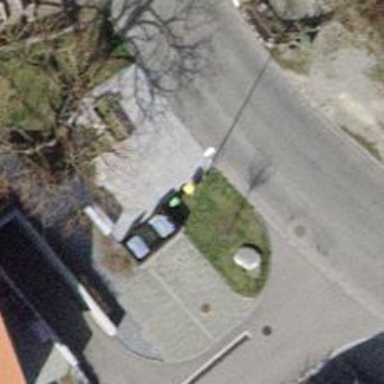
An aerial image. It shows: Post box.